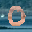
Label: 0